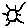
Label: sun